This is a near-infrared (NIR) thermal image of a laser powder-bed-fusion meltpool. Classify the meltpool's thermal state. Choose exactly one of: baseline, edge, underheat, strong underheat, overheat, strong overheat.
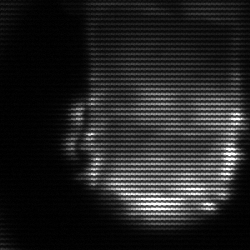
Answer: baseline